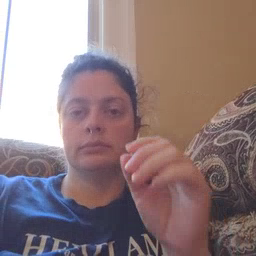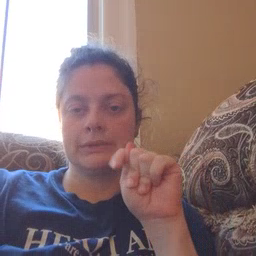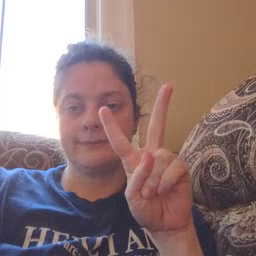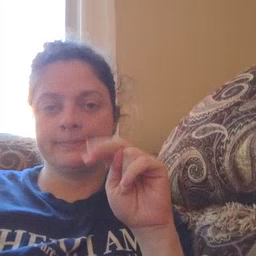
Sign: TV